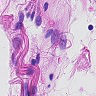
Metastatic tissue present: no